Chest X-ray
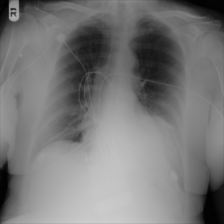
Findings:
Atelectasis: negative
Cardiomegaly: negative
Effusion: positive
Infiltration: negative
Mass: negative
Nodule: negative
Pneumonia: negative
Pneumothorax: negative
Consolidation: negative
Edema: negative
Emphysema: negative
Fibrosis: negative
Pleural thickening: positive
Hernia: negative